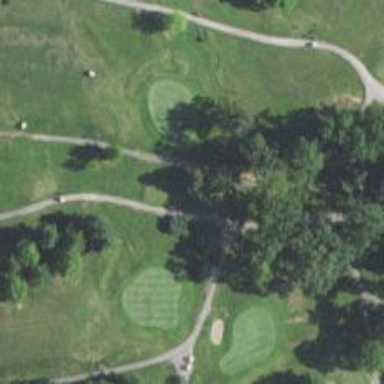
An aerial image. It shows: Service road designated as golf cart path.